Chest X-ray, PA view. Patient: 56 years old, sex F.
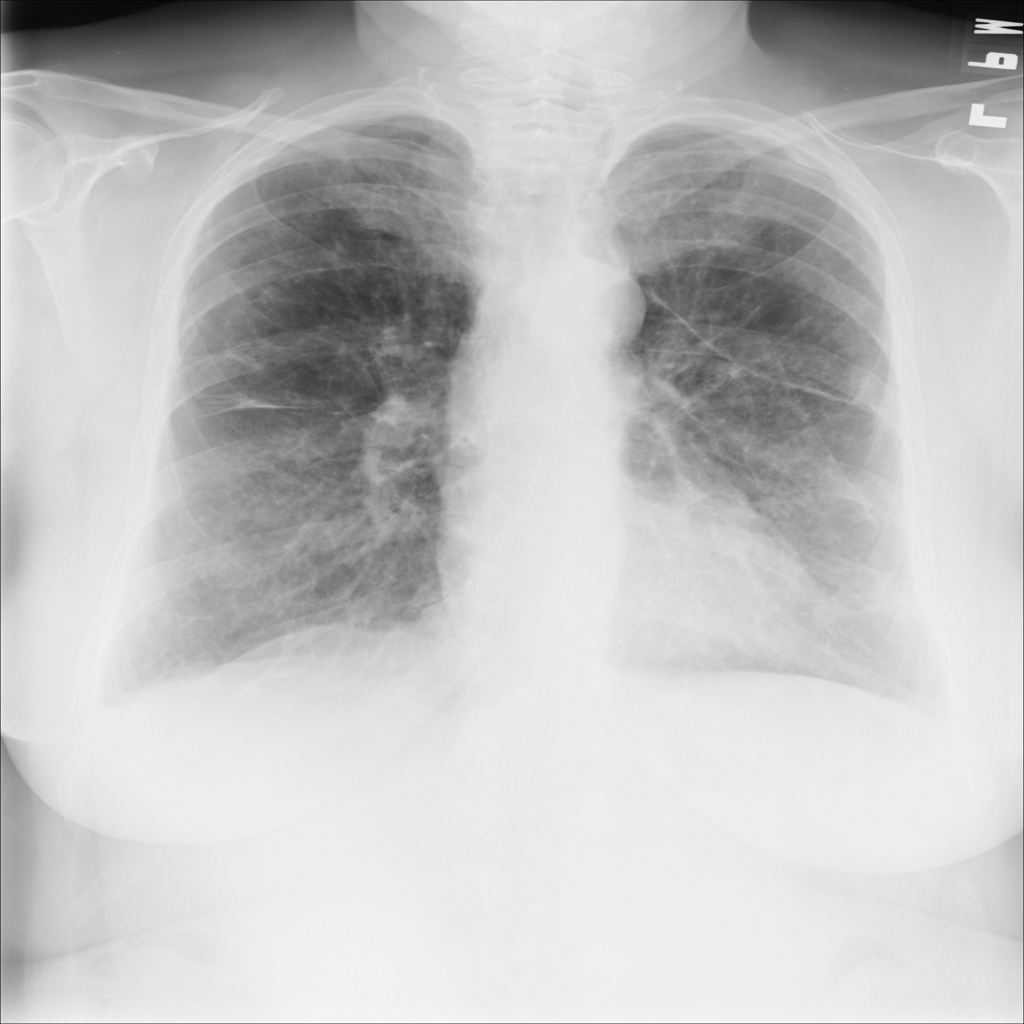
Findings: No Finding